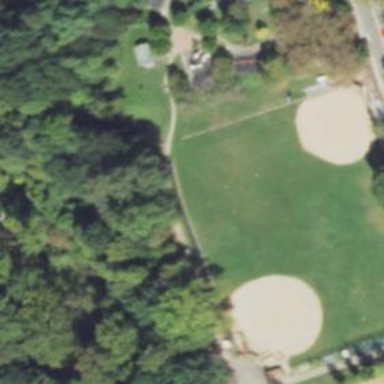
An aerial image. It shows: Baseball pitch for leisure land activities.